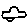
Label: car